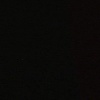
Label: space